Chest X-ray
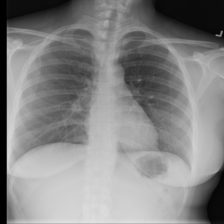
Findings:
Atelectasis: negative
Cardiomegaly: negative
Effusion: negative
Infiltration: positive
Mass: negative
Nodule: negative
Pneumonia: negative
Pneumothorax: negative
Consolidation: negative
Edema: negative
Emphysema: negative
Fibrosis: negative
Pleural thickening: negative
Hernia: negative